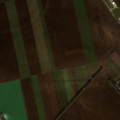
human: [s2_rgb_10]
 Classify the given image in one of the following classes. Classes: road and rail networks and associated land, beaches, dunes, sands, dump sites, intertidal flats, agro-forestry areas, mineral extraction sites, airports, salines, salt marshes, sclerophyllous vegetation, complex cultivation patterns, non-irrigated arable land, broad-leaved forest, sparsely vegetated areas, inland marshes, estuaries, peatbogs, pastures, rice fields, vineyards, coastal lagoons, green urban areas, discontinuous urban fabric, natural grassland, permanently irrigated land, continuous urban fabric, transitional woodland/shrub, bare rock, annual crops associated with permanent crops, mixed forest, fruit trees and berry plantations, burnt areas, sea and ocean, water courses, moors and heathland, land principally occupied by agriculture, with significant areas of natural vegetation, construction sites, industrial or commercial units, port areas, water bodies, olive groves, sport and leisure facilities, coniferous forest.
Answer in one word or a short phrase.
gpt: non-irrigated arable land